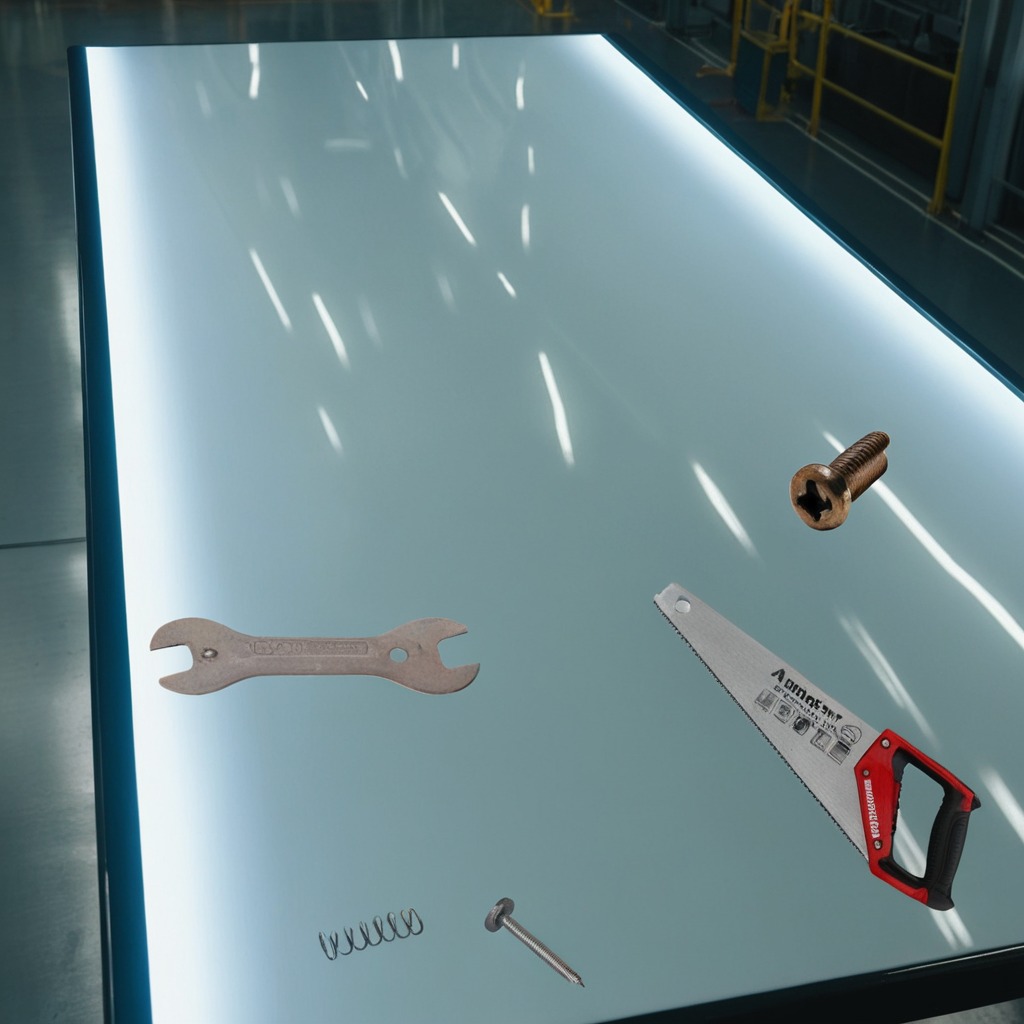
A machine screw, a nail, a spring, a saw, and a wrench are lying on the table.